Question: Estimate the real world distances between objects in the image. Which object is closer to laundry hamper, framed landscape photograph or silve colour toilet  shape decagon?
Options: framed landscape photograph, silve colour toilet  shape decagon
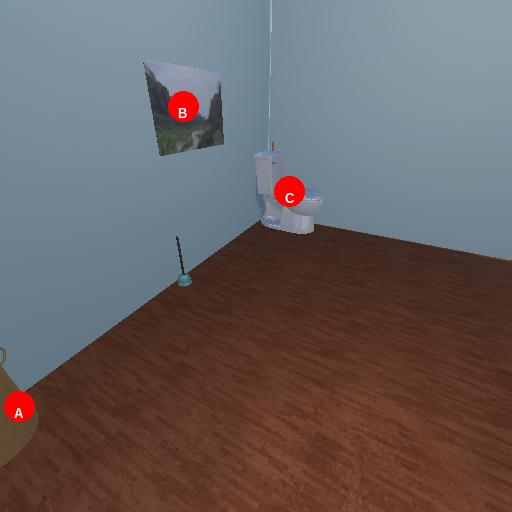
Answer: framed landscape photograph